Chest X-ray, PA view. Patient: 42 years old, sex F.
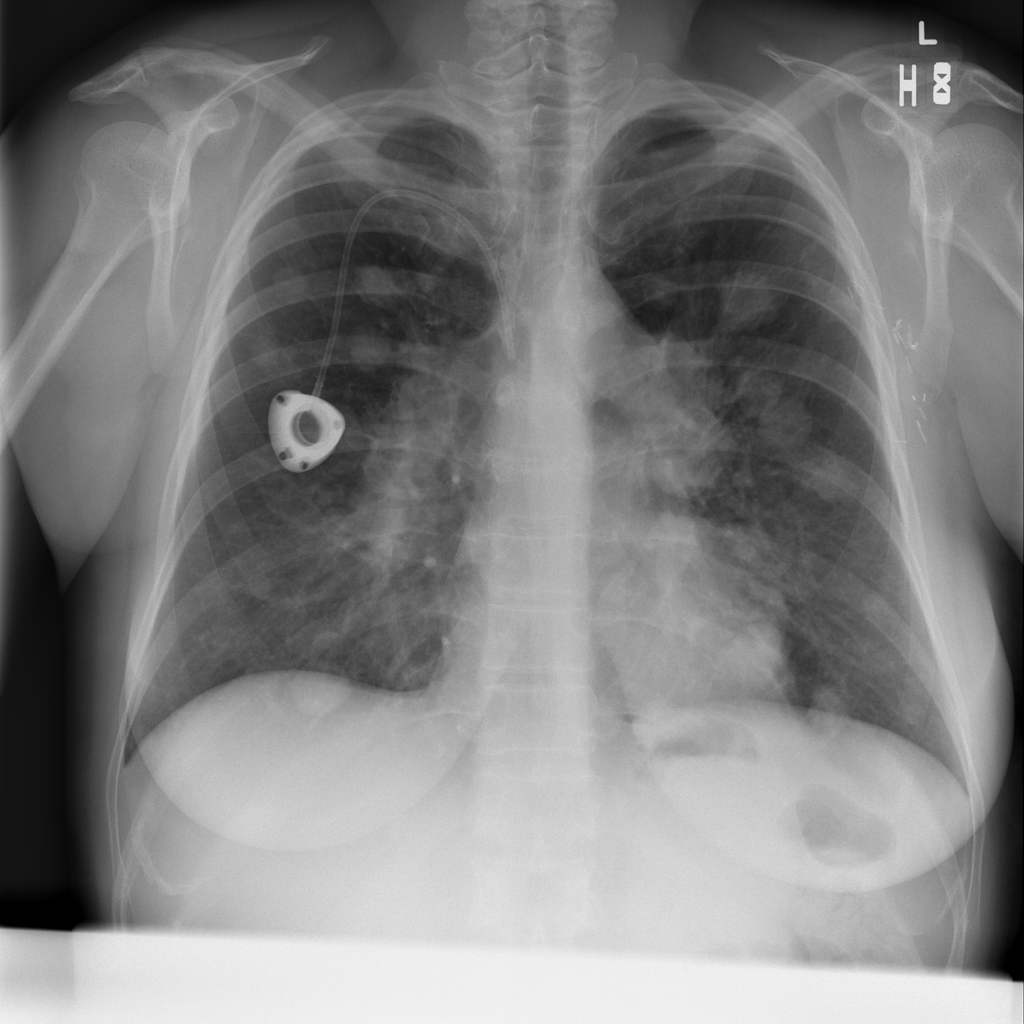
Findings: Nodule